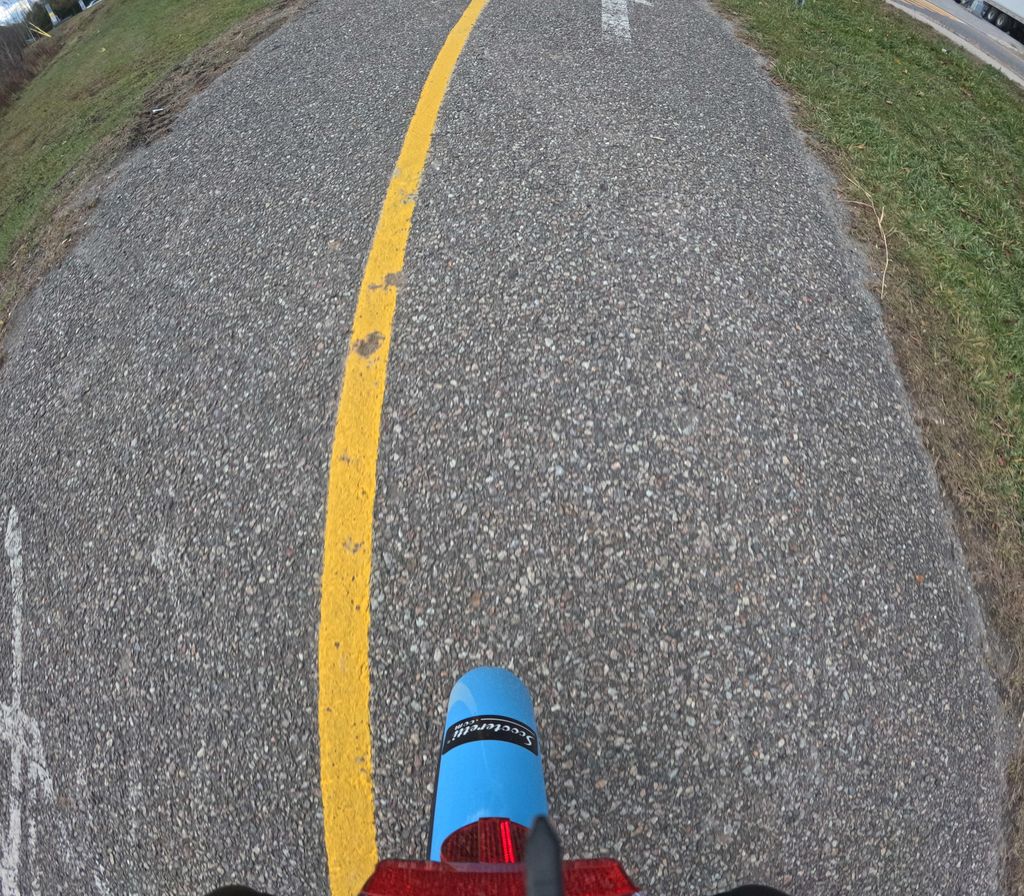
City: ottawa-gatineau